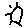
Label: sun